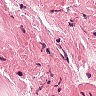
Metastatic tissue present: no